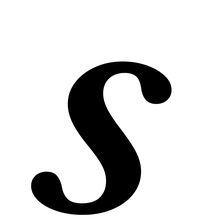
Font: LibreCaslonText-Italic_SemiBold_Italic